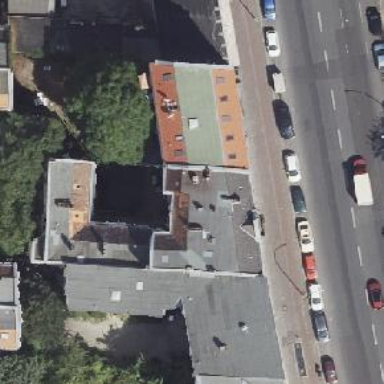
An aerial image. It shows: Part of building.